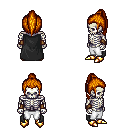
a pixel art fantasy rpg character, male body template, skeleton, black cape, white pants, dark blonde long topknot hairstyle, cloth bracers, gold boots, four views (front, back, left, right), 2x2 character sprite sheet, small pixel art, hard edges, no anti-aliasing